Question:
<URL>
'''
/*
* This is a manifest file that'll be compiled into application.css, which will include all the files
* listed below.
*
* Any CSS and SCSS file within this directory, lib/assets/stylesheets, vendor/assets/stylesheets,
* or vendor/assets/stylesheets of plugins, if any, can be referenced here using a relative path.
*
* You're free to add application-wide styles to this file and they'll appear at the bottom of the
* compiled file so the styles you add here take precedence over styles defined in any styles
* defined in the other CSS/SCSS files in this directory. It is generally better to create a new
* file per style scope.
*
*= require_tree .
*= require_self
*/
'''
'''
@import "twitter/bootstrap/bootstrap";
// Set correct font paths
@glyphiconsEotPath: font-url("glyphicons-halflings-regular.eot");
@glyphiconsEotPath_iefix: font-url("glyphicons-halflings-regular.eot?#iefix");
@glyphiconsWoffPath: font-url("glyphicons-halflings-regular.woff");
@glyphiconsTtfPath: font-url("glyphicons-halflings-regular.ttf");
@glyphiconsSvgPath: font-url("glyphicons-halflings-regular.svg#glyphicons_halflingsregular");
// Set the Font Awesome (Font Awesome is default. You can disable by commenting below lines)
@fontAwesomeEotPath: font-url("fontawesome-webfont.eot");
@fontAwesomeEotPath_iefix: font-url("fontawesome-webfont.eot?#iefix");
@fontAwesomeWoffPath: font-url("fontawesome-webfont.woff");
@fontAwesomeTtfPath: font-url("fontawesome-webfont.ttf");
@fontAwesomeSvgPath: font-url("fontawesome-webfont.svg#fontawesomeregular");
// Font Awesome
@import "fontawesome/font-awesome";
// Glyphicons
//@import "twitter/bootstrap/glyphicons.less";
// Your custom LESS stylesheets goes here
//
// Since bootstrap was imported above you have access to its mixins which
// you may use and inherit here
//
// If you'd like to override bootstrap's own variables, you can do so here as well
// See http://twitter.github.com/bootstrap/customize.html#variables for their names and documentation
//
// Example:
// @link-color: #ff0000;
'''
'''
source 'https://rubygems.org'
# Bundle edge Rails instead: gem 'rails', github: 'rails/rails'
gem 'rails', '4.1.8'
# Use sqlite3 as the database for Active Record
gem 'sqlite3'
# Use SCSS for stylesheets
gem 'sass-rails', '~> 4.0.3'
# Use Uglifier as compressor for JavaScript assets
gem 'uglifier', '>= 1.3.0'
# Use CoffeeScript for .js.coffee assets and views
gem 'coffee-rails', '~> 4.0.0'
# See https://github.com/sstephenson/execjs#readme for more supported runtimes
# gem 'therubyracer', platforms: :ruby
# Use jquery as the JavaScript library
gem 'jquery-rails'
# Turbolinks makes following links in your web application faster. Read more: https://github.com/rails/turbolinks
gem 'turbolinks'
# Build JSON APIs with ease. Read more: https://github.com/rails/jbuilder
gem 'jbuilder', '~> 2.0'
# bundle exec rake doc:rails generates the API under doc/api.
gem 'sdoc', '~> 0.4.0', group: :doc
# Use ActiveModel has_secure_password
# gem 'bcrypt', '~> 3.1.7'
# Use unicorn as the app server
# gem 'unicorn'
# Use Capistrano for deployment
# gem 'capistrano-rails', group: :development
# Use debugger
# gem 'debugger', group: [:development, :test]
# Windows does not include zoneinfo files, so bundle the tzinfo-data gem
gem 'tzinfo-data', platforms: [:mingw, :mswin]
gem 'twitter-bootstrap-rails', :git => 'git://github.com/seyhunak/twitter-bootstrap-rails.git'
gem "therubyracer"
gem "less-rails"
'''
'''
C:\tools\rubies\ruby-2.1.5-p273\bin\ruby.exe -e $stdout.sync=true;$stderr.sync=true;load($0=ARGV.shift) E:/work/store/bin/bundle install
DL is deprecated, please use Fiddle
Fetching gem metadata from https://rubygems.org/............
Fetching additional metadata from https://rubygems.org/..
Resolving dependencies...
Using rake 10.4.2
Using i18n 0.7.0
Using json 1.8.3
Using minitest 5.7.0
Using thread_safe 0.3.5
Using tzinfo 1.2.2
Using activesupport 4.1.8
Using builder 3.2.2
Using erubis 2.7.0
Using actionview 4.1.8
Using rack 1.5.5
Using rack-test 0.6.3
Using actionpack 4.1.8
Using mime-types 2.6.1
Using mail 2.6.3
Using actionmailer 4.1.8
Using activemodel 4.1.8
Using arel 5.0.1.20140414130214
Using activerecord 4.1.8
Using bundler 1.7.11
Using coffee-script-source 1.9.1.1
Using execjs 2.5.2
Using coffee-script 2.4.1
Using thor 0.19.1
Using railties 4.1.8
Using coffee-rails 4.0.1
Using commonjs 0.2.7
Using hike 1.2.3
Using multi_json 1.11.2
Using jbuilder 2.3.1
Using jquery-rails 3.1.3
Using less 2.6.0
Using tilt 1.4.1
Using sprockets 2.12.4
Using less-rails 2.7.0
Gem::Ext::BuildError: ERROR: Failed to build gem native extension.
C:/tools/rubies/ruby-2.1.5-p273/bin/ruby.exe extconf.rb
creating Makefile
which: no python in (.;c:\tools\ruby-devkits\ruby-20\bin;c:\tools\ruby-devkits\ruby-20\mingw\bin;C:\tools\rubies\ruby-2.1.5-p273\bin;C:\ProgramData\Oracle\Java\javapath;C:\tools\rubies\ruby-2.1.5-p273\Ruby21\bin;C:\Ruby21\bin;C:\Windows\system32;C:\Windows;C:\Windows\System32\Wbem;C:\Windows\System32\WindowsPowerShell\v1.0\;C:\Program Files (x86)\nodejs\;c:\tools\uru;C:\Program Files (x86)\Git\cmd;C:\Program Files (x86)\Git\bin;C:\Program Files (x86)\Skype\Phone\;C:\Users\vitalij\AppData\Roaming\npm)
.
which: no python in (.;c:\tools\ruby-devkits\ruby-20\bin;c:\tools\ruby-devkits\ruby-20\mingw\bin;C:\tools\rubies\ruby-2.1.5-p273\bin;C:\ProgramData\Oracle\Java\javapath;C:\tools\rubies\ruby-2.1.5-p273\Ruby21\bin;C:\Ruby21\bin;C:\Windows\system32;C:\Windows;C:\Windows\System32\Wbem;C:\Windows\System32\WindowsPowerShell\v1.0\;C:\Program Files (x86)\nodejs\;c:\tools\uru;C:\Program Files (x86)\Git\cmd;C:\Program Files (x86)\Git\bin;C:\Program Files (x86)\Skype\Phone\;C:\Users\vitalij\AppData\Roaming\npm)
C:/tools/rubies/ruby-2.1.5-p273/lib/ruby/gems/2.1.0/gems/libv8-3.16.14.11/ext/libv8/builder.rb:81:in 'setup_python!': libv8 requires python 2 to be installed in order to build, but it is currently not available (RuntimeError)
from C:/tools/rubies/ruby-2.1.5-p273/lib/ruby/gems/2.1.0/gems/libv8-3.16.14.11/ext/libv8/builder.rb:55:in 'block in build_libv8!'
from C:/tools/rubies/ruby-2.1.5-p273/lib/ruby/gems/2.1.0/gems/libv8-3.16.14.11/ext/libv8/builder.rb:52:in 'chdir'
from C:/tools/rubies/ruby-2.1.5-p273/lib/ruby/gems/2.1.0/gems/libv8-3.16.14.11/ext/libv8/builder.rb:52:in 'build_libv8!'
from C:/tools/rubies/ruby-2.1.5-p273/lib/ruby/gems/2.1.0/gems/libv8-3.16.14.11/ext/libv8/location.rb:24:in 'install!'
from extconf.rb:7:in '<main>'
extconf failed, exit code 1
Gem files will remain installed in C:/tools/rubies/ruby-2.1.5-p273/lib/ruby/gems/2.1.0/gems/libv8-3.16.14.11 for inspection.
Results logged to C:/tools/rubies/ruby-2.1.5-p273/lib/ruby/gems/2.1.0/extensions/x86-mingw32/2.1.0/libv8-3.16.14.11/gem_make.out
An error occurred while installing libv8 (3.16.14.11), and Bundler cannot
continue.
Make sure that 'gem install libv8 -v '3.16.14.11'' succeeds before bundling.
Process finished with exit code 5
'''
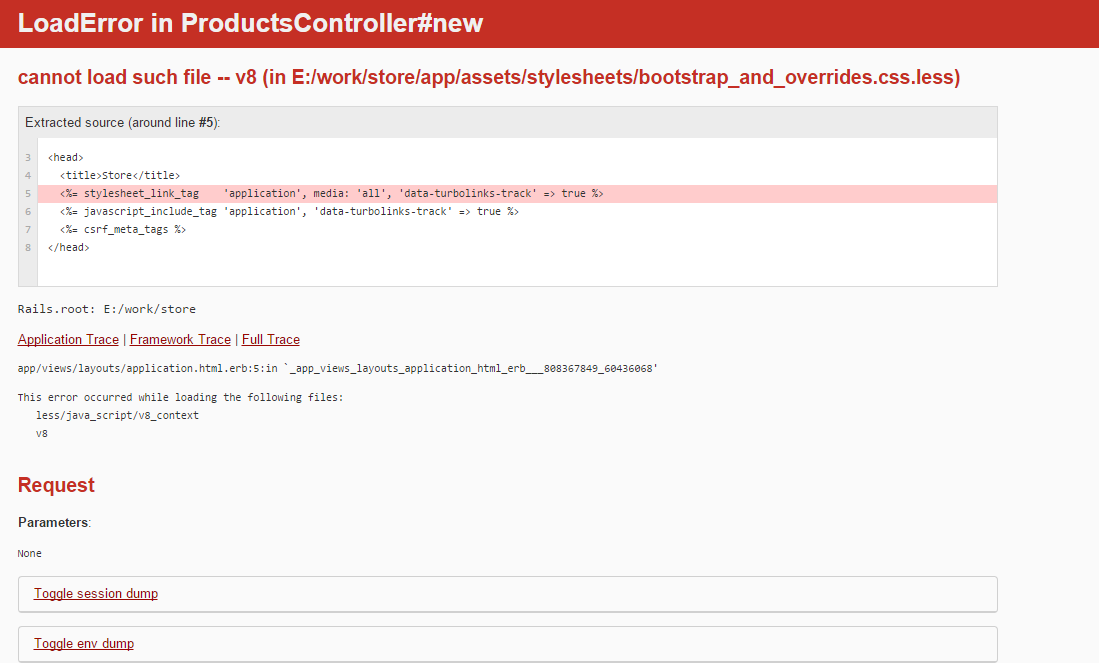
Answer: <URL>
<URL>